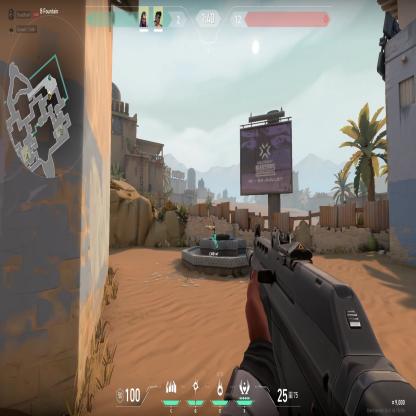
Label: teammate